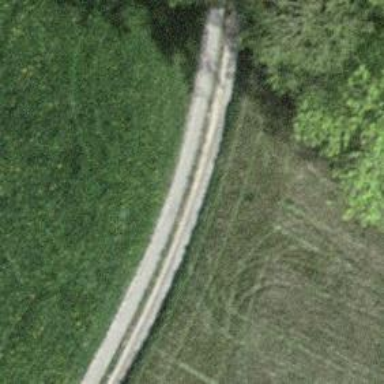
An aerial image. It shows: Track with grade2 tracktype.